Question: I am trying to make a Sobel operation on an image but I keep getting flipped results. This is my result I keep having:
My code is the following:
'''
void MyMainWindow::clickButtonEdge() {
int kx[3][3] = {-1, 0 , 1, -2, 0, 2, -1, 0, 1};
int ky[3][3] = {1, 2, 1, 0, 0, 0, -1, -2, -1};
QImage img(m_image_path.c_str());
for(int y=1; y < img.height()-1; y++){
for(int x = 1; x<img.width()-1; x++){
int a = (QColor(img.pixel(x-1,y-1)).red() + QColor(img.pixel(x-1,y-1)).blue()
+ QColor(img.pixel(x-1,y-1)).green())/3;
int b = (QColor(img.pixel(x,y-1)).red() + QColor(img.pixel(x,y-1)).blue()
+ QColor(img.pixel(x,y-1)).green())/3;
int c = (QColor(img.pixel(x+1,y-1)).red() + QColor(img.pixel(x+1,y-1)).green()
+ QColor(img.pixel(x+1,y-1)).blue())/3;
int d = (QColor(img.pixel(x-1,y)).blue() + QColor(img.pixel(x-1,y)).green()
+ QColor(img.pixel(x-1,y)).red())/3;
int e = (QColor(img.pixel(x,y)).green() + QColor(img.pixel(x,y)).red() + QColor(img.pixel(x,y)).blue())/3;
int f = (QColor(img.pixel(x+1,y)).blue() + QColor(img.pixel(x+1,y)).red()
+ QColor(img.pixel(x+1,y)).green())/3;
int g = (QColor(img.pixel(x-1,y+1)).green() + QColor(img.pixel(x-1,y+1)).red()
+ QColor(img.pixel(x-1,y+1)).blue())/3;
int h = (QColor(img.pixel(x,y+1)).blue() + QColor(img.pixel(x,y+1)).green()
+ QColor(img.pixel(x,y+1)).red())/3;
int i = (QColor(img.pixel(x+1,y+1)).red() + QColor(img.pixel(x+1,y+1)).green()
+ QColor(img.pixel(x+1,y+1)).blue())/3;
int matrix[3][3] = {a,b,c,d,e,f,g,h,i};
int sumx = 0;
int sumy = 0;
for(int s=0; s<3; s++){
for(int t=0; t<3; t++){
sumx = sumx + (matrix[s][t] * kx[s][t]);
sumy = sumy + (matrix[s][t] * kx[s][t]);
}
}
int newValue = sqrt(pow(sumx, 2) + pow(sumy, 2));
if(newValue < 0){
newValue = 0;
}
if(newValue > 255){
newValue = 255;
}
QColor test = QColor(img.pixel(x,y));
test.setRed(newValue);
test.setBlue(newValue);
test.setGreen(newValue);
img.setPixel(x, y, test.rgb());
}
}
m_label_picture->setPixmap(QPixmap::fromImage(img));
}
'''
I use Qt and C++
First I make the two kernels named kx and ky.
Then I load the image and build a for loop construction that makes a new matrix from the grey-values of the pixels around the one that I need (for kernel multiplication) , then I make the sum for as well the kx and ky.
I really don't know my mistake,...
Your help is appreciated!
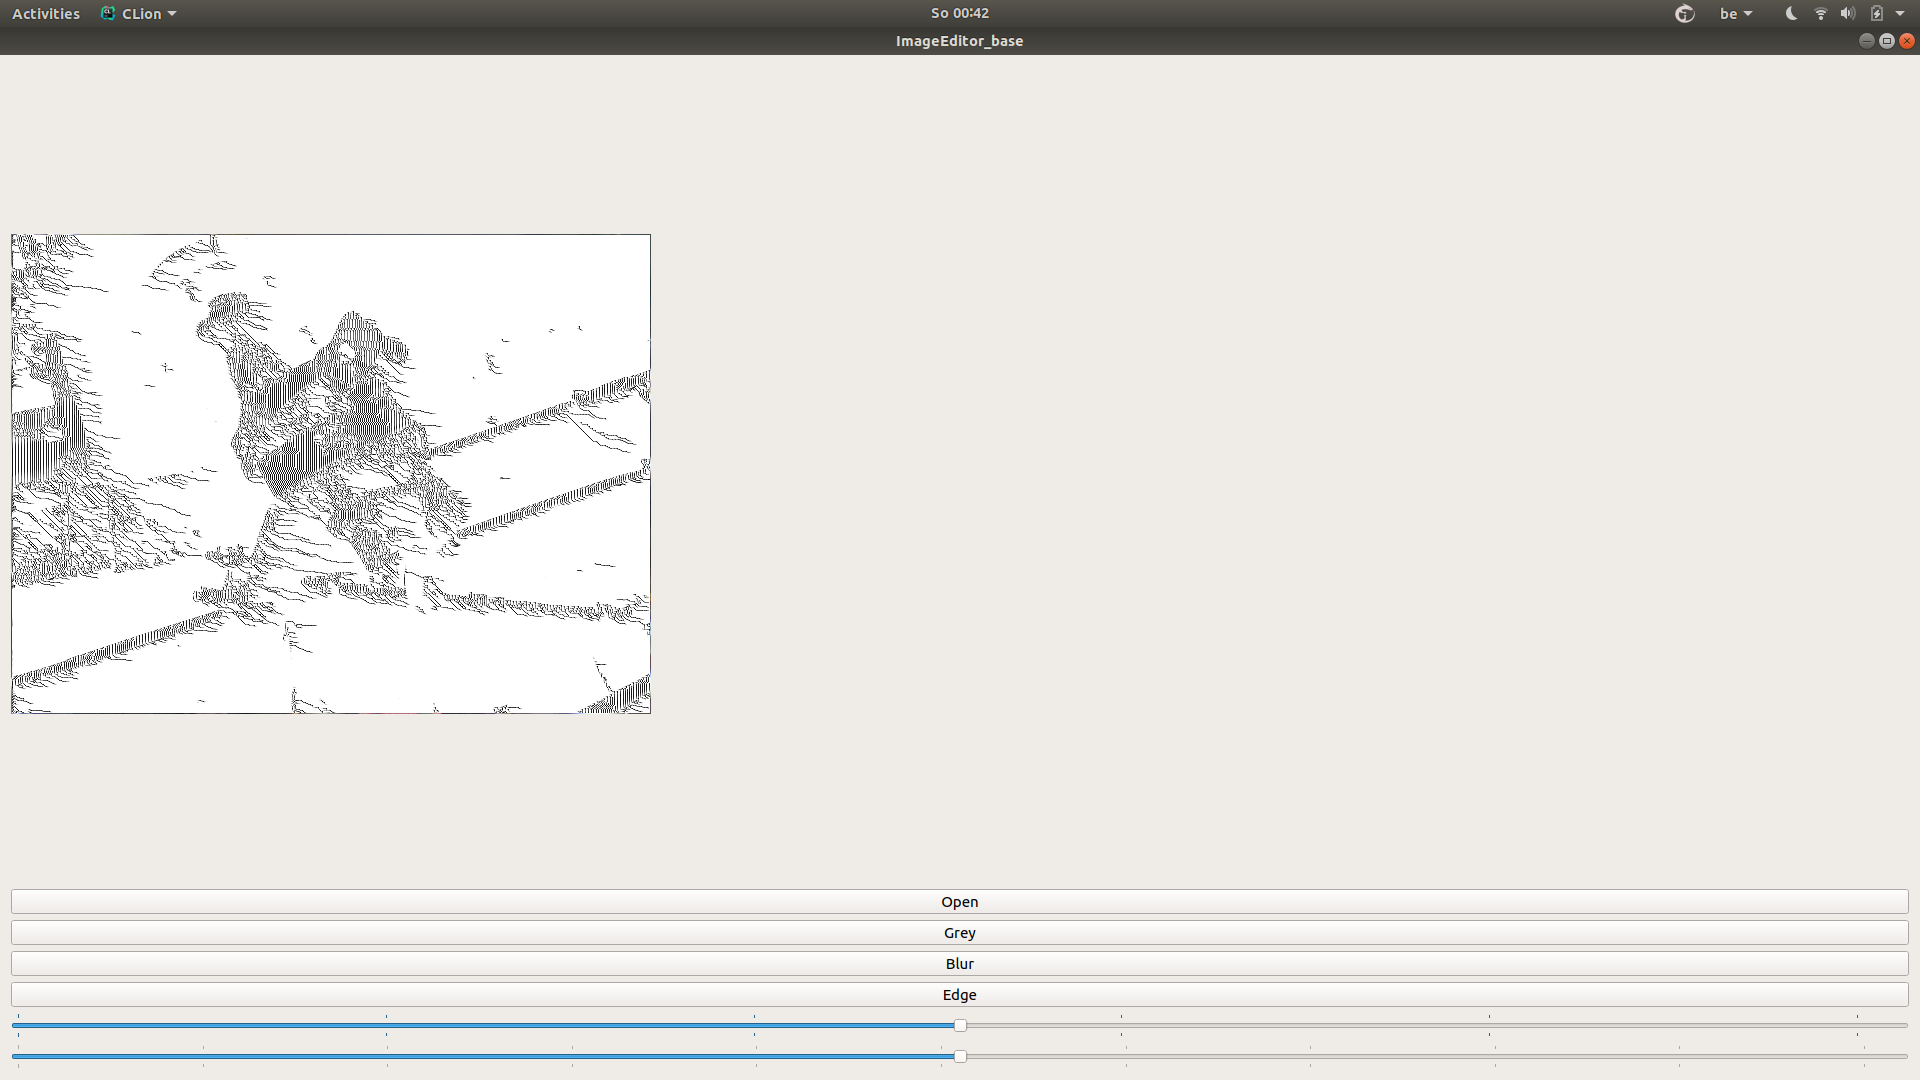
Answer: You are overwriting the input image and then using the overwritten values to later calculation,
and this will lead to wrong results.
To avoid this, you can copy the image and use it as the destination.
(using the copy as source is better because doing so can reduce copying,
but using as destination can be done with less code change)
Also you are using 'kx' for both x and y calculations.
'''
QImage img(m_image_path.c_str());
QImage out = img.copy(); /* add this */
for(int y=1; y < img.height()-1; y++){
for(int x = 1; x<img.width()-1; x++){
/* omitted, same as the original code */
for(int s=0; s<3; s++){
for(int t=0; t<3; t++){
sumx = sumx + (matrix[s][t] * kx[s][t]);
sumy = sumy + (matrix[s][t] * ky[s][t]); /* use ky, not kx */
}
}
/* omitted, same as the original code */
QColor test = QColor(img.pixel(x,y));
test.setRed(newValue);
test.setBlue(newValue);
test.setGreen(newValue);
out.setPixel(x, y, test.rgb()); /* modify out, not img */
}
}
img = out; /* filter calculation is done, so update img */
'''